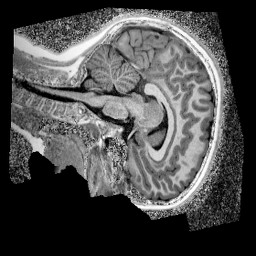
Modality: UNIT1_denoised
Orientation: sagittal
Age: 10
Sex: female
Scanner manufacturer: siemens
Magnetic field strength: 3 T
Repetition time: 4 s
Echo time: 0.00299 s